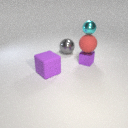
small cyan metal sphere above large red rubber sphere